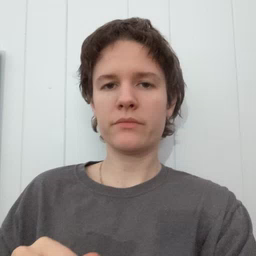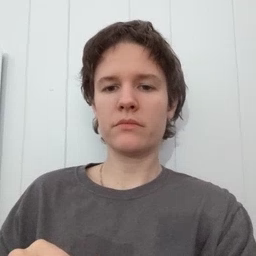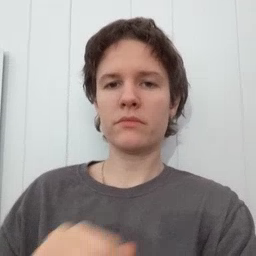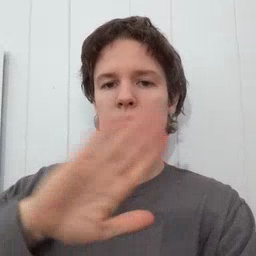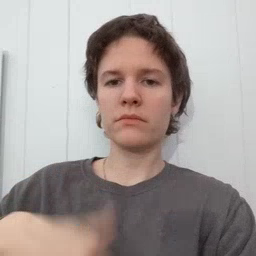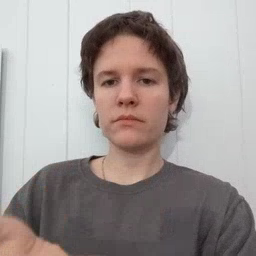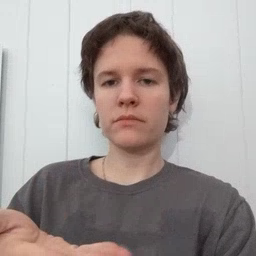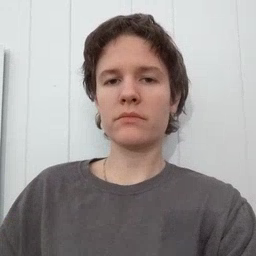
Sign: all